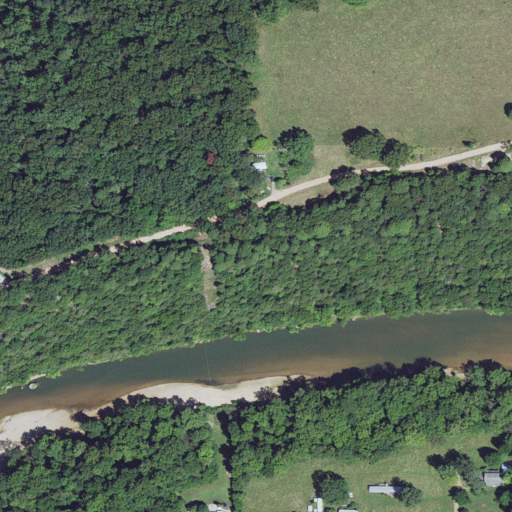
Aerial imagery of cliff(s) in Arkansas named Pine Bluff containing deciduous forest, pasture, open water, open development, mixed forest, and low intensity development